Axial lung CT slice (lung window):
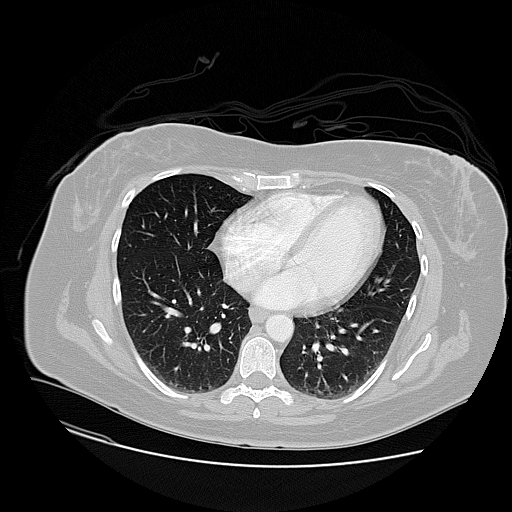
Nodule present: no